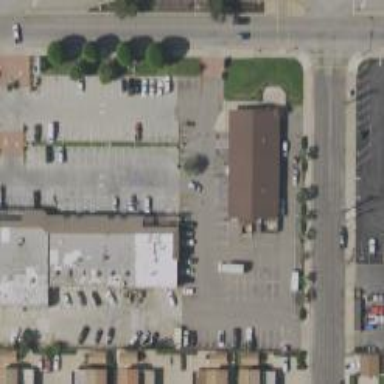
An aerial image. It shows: Supermarket.